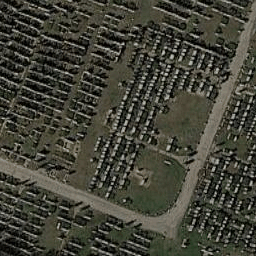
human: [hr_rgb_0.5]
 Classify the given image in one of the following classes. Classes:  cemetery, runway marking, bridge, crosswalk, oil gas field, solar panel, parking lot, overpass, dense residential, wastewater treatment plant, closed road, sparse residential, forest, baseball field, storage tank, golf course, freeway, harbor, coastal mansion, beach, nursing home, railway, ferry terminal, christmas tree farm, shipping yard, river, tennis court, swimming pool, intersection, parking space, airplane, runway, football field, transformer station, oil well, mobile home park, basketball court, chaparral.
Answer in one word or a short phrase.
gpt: cemetery